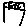
Label: square